Question: How can I create this with CSS:

I've tried using ::after and ::before, each with transform: skew(20deg) or skew -20deg, but it'll only work if the subtitle fits on one line, and there's no guarantee of that.
Having trouble, could really use a pointer or two. I'm trying to support IE9 and up, but more importantly the mobile OS's Android 4+ and iOS 7+
I'd be open to using SVG as well. I'm just less familiar with integrating it with HTML.
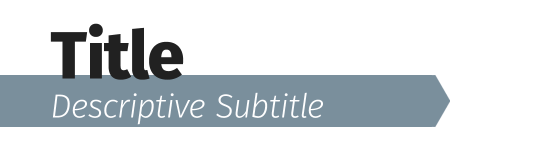
Answer: Could achieve this: <URL>
To do that I'm using :before and :after white elements that are rotated at the right of the element to cover the corners and make it look like an arrow.
The problem with this is that the covering elements must have the same color of the background.
It also can handle multiline, but you need to do some adjustements to handle more than two lines, you can adjust it with a maximum of lines in mind.
With css is hard to achieve this, would be interesting to use SVG instead and, in IE9, use a fallback with an Image or without the arrow.
A SVG example: <URL>
CSS:
'''
div#arrow {
position: relative;
font-family: "Arial";
background-color: #123456;
color: white;
font-size: 2em;
padding: 10px 15px 10px 15px;
display: inline-block;
}
div#arrow svg {
position: absolute;
top: 0px;
right: -30px;
}
'''
And the HTML with SVG
'''
<div id="arrow">
The awesome text<br>
Multiline!
<svg width="30px" height="100%" viewBox="0 0 10 10" preserveAspectRatio="none">
<polygon fill=#123456 stroke-width=0 points="0,0 10,5 0,10" />
</svg>
</div>
'''